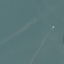
Label: SeaLake